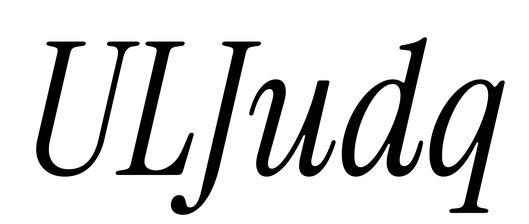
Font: InstrumentSerif-Italic